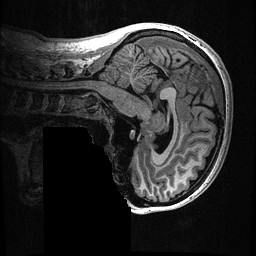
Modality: T1w
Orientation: sagittal
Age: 27
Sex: female
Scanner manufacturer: ge
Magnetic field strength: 3 T
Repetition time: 0.00668 s
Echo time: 0.00294 s